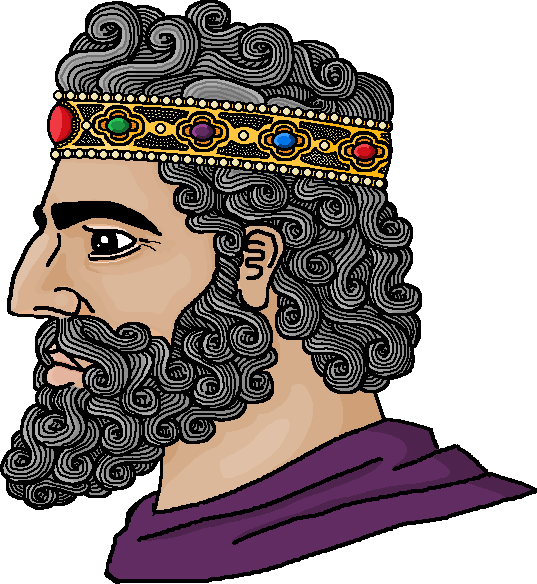
Label: 4_Yes_Chad